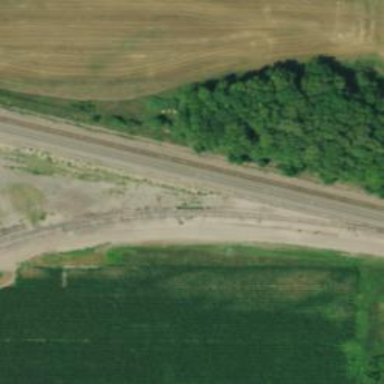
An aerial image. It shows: Railway track.